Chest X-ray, PA view. Patient: 71 years old, sex M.
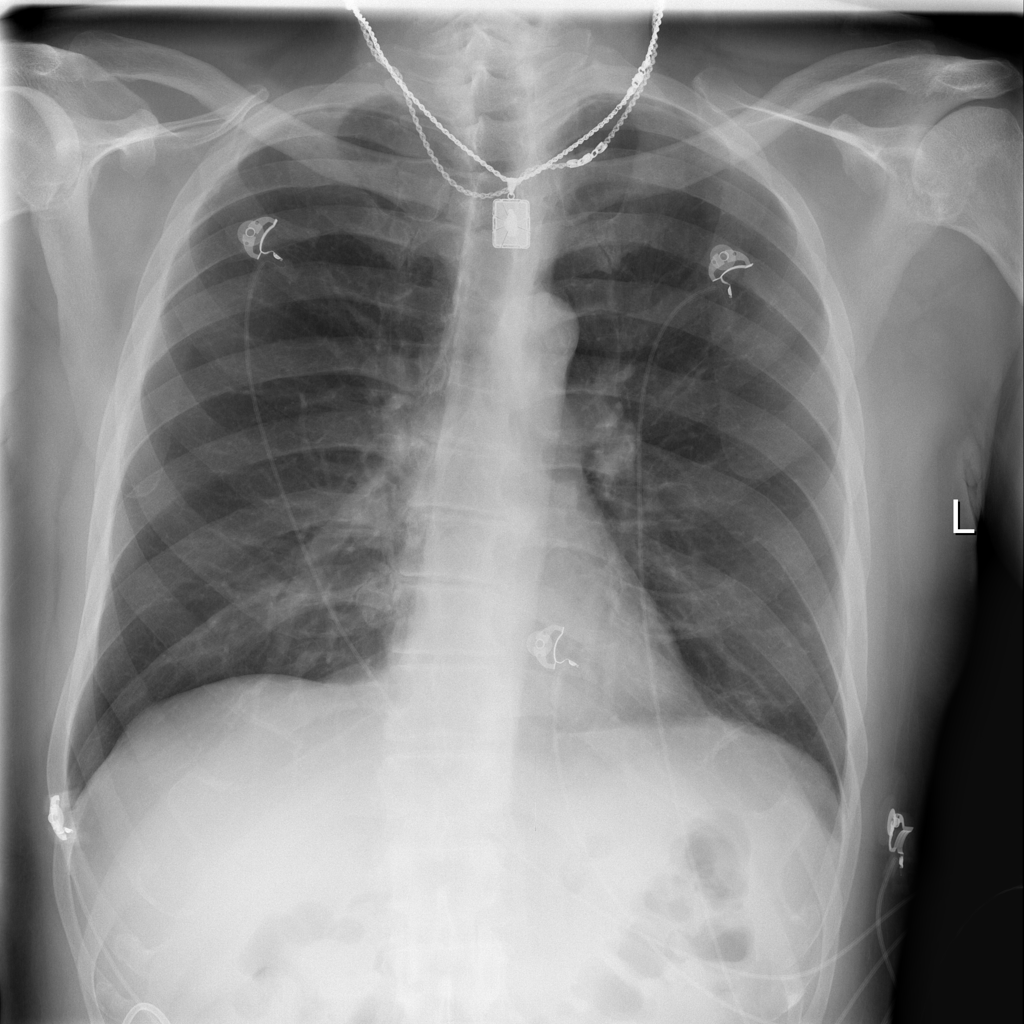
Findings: No Finding